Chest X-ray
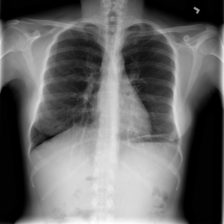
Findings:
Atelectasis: negative
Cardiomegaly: negative
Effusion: negative
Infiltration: positive
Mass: negative
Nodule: negative
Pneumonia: negative
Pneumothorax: negative
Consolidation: negative
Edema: negative
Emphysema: negative
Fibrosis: negative
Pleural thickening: negative
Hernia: negative